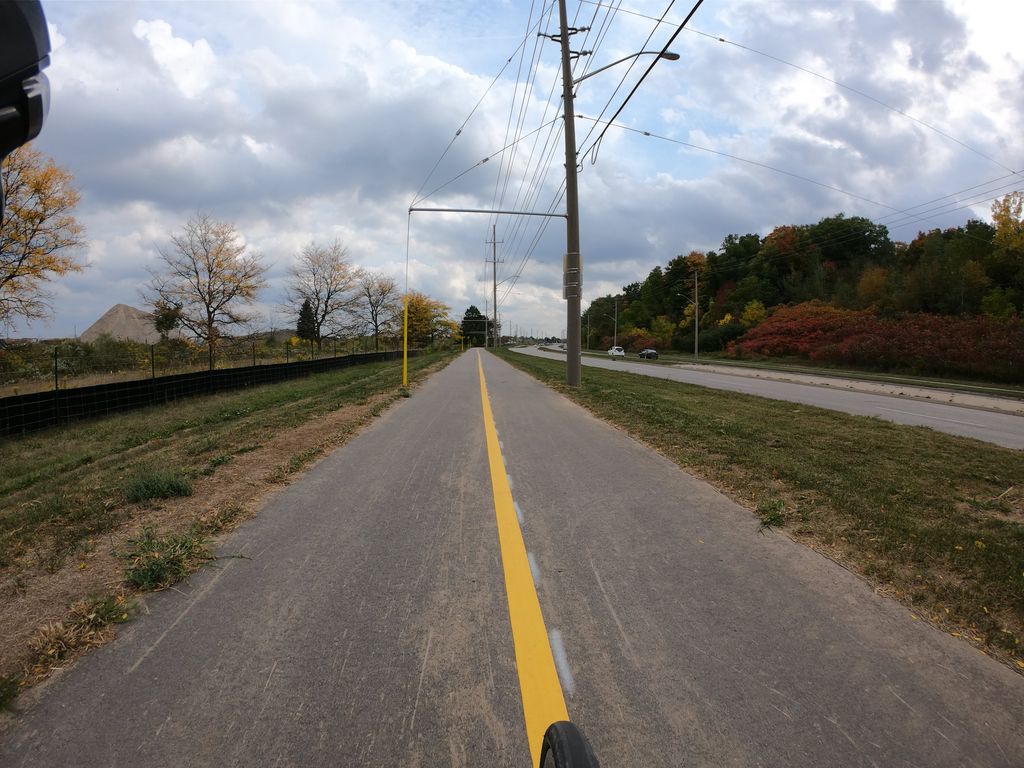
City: kitchener-waterloo